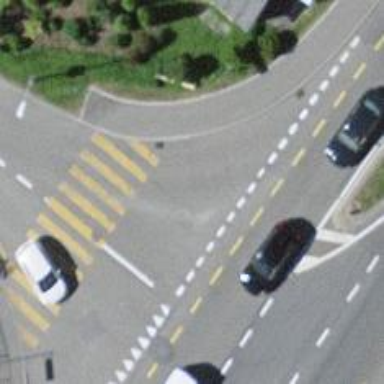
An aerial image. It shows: Kerb serving as barrier.